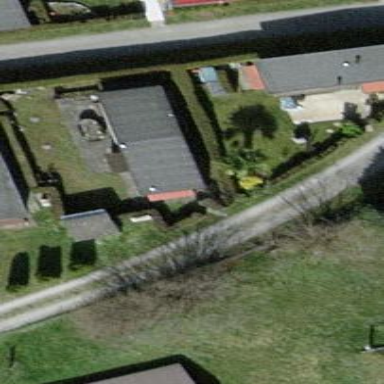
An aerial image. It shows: Static caravan building.